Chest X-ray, AP view. Patient: 30 years old, sex M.
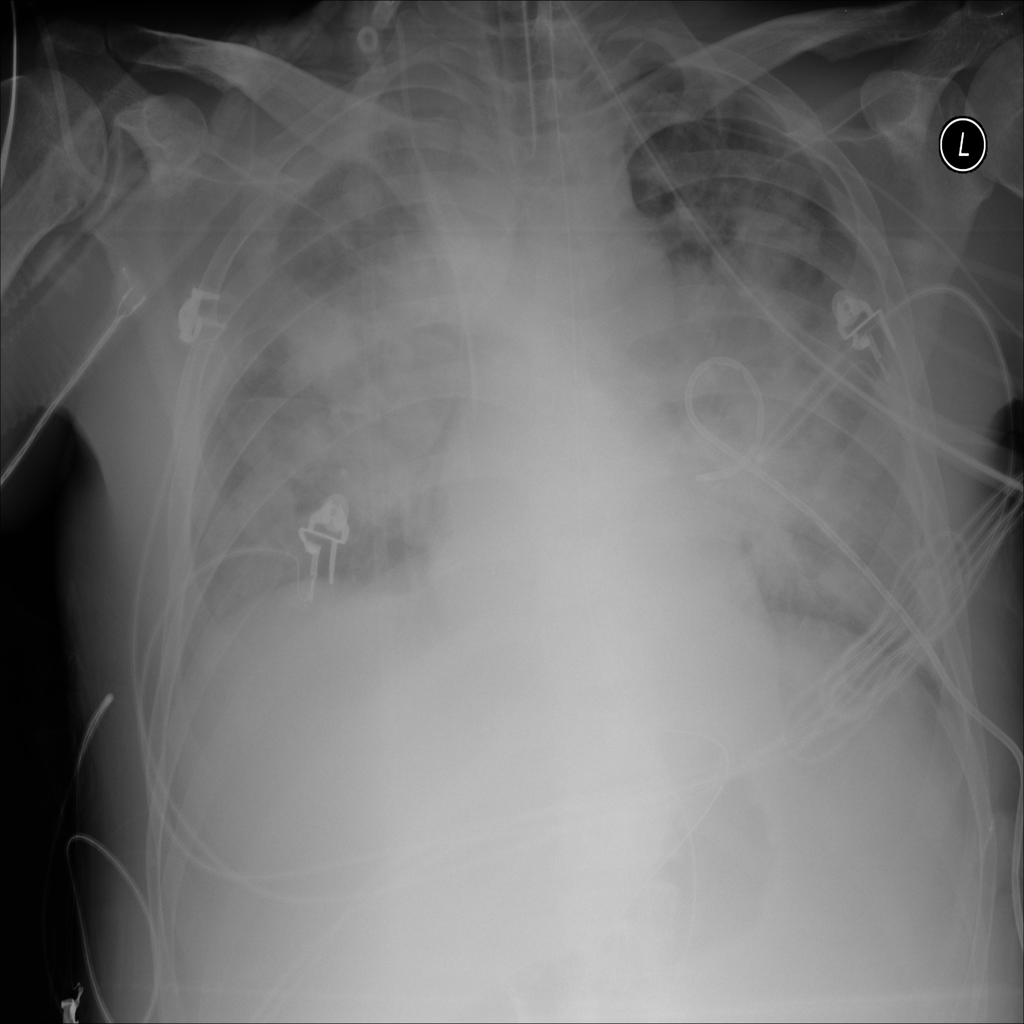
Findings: Edema, Nodule